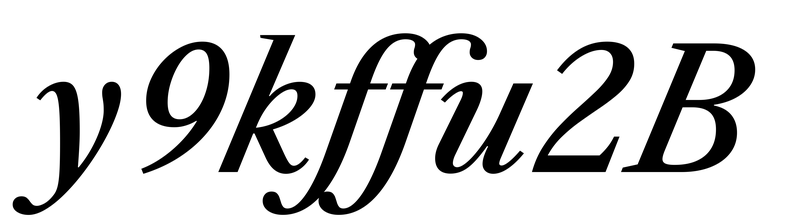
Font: LibreCaslonText-Italic_Medium_Italic